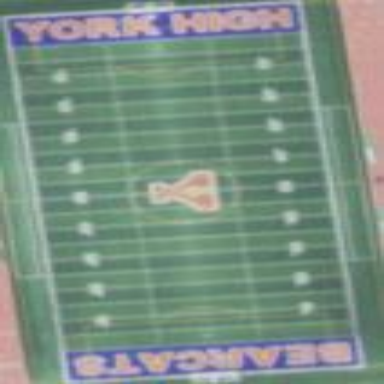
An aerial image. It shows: Pitch for American football.